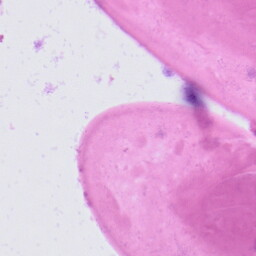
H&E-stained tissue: Prostate